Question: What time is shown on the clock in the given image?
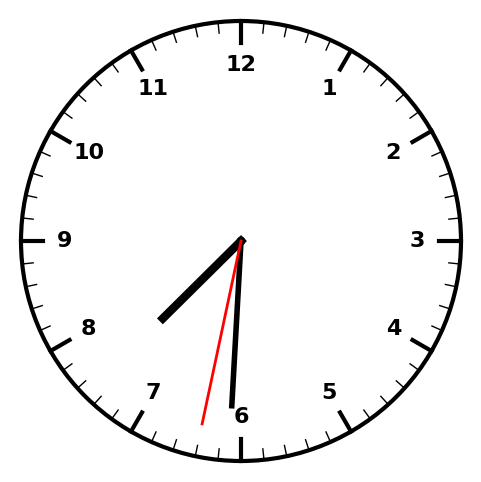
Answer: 07:30:32